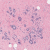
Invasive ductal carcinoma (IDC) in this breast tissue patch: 1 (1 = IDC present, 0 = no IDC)